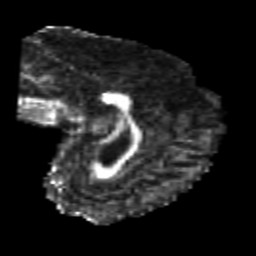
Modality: FA
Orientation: sagittal
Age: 22
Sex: male
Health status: healthy
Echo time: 0.074 s